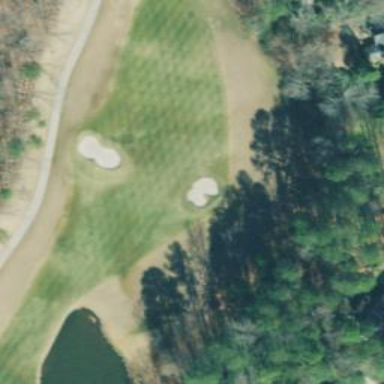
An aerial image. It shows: View of golf hole.